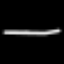
Label: line